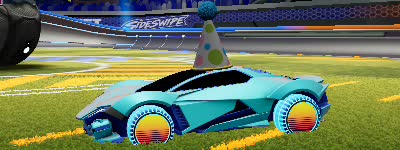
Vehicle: werewolf